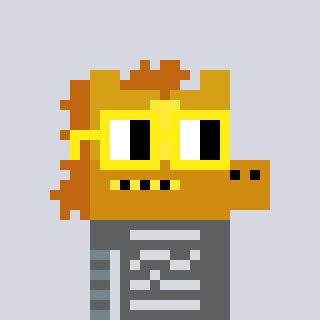
a pixel art character with square yellow glasses, a yellow horse-shaped head and a magenta-colored body on a cool background